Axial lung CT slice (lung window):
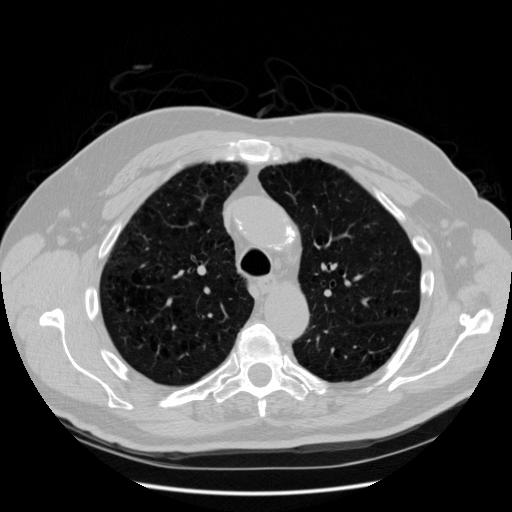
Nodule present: no